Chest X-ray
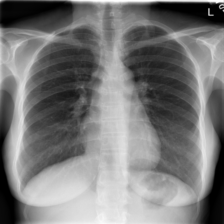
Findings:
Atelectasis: negative
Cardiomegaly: negative
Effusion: negative
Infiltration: negative
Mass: negative
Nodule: negative
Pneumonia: negative
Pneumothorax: negative
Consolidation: negative
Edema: negative
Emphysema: negative
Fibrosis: negative
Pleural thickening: negative
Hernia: negative